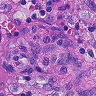
Metastatic tissue present: no